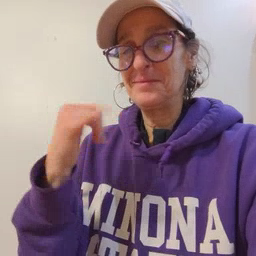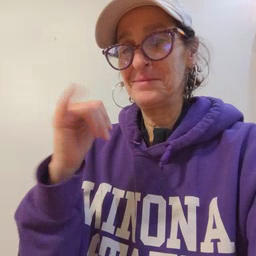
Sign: yellow